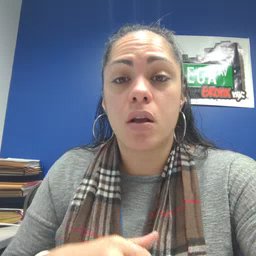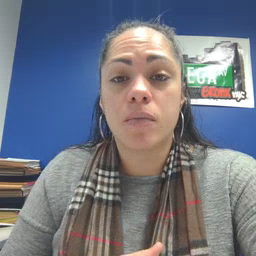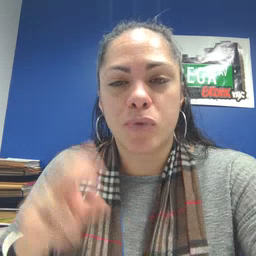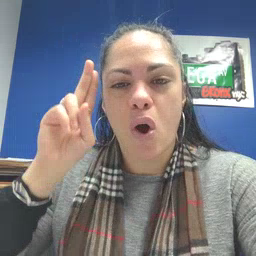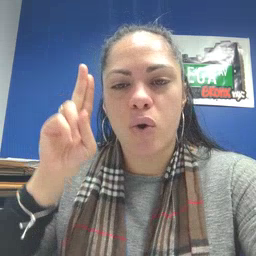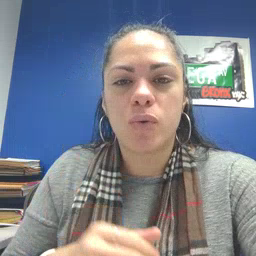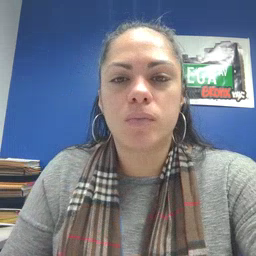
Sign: uncle